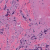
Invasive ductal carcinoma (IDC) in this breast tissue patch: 0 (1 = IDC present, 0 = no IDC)